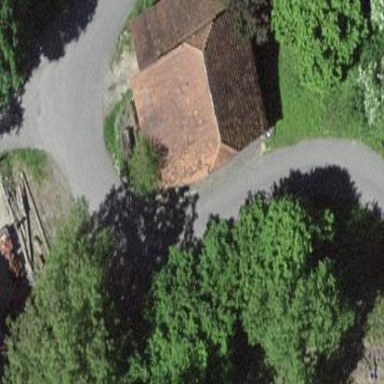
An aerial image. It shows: Rural barn.